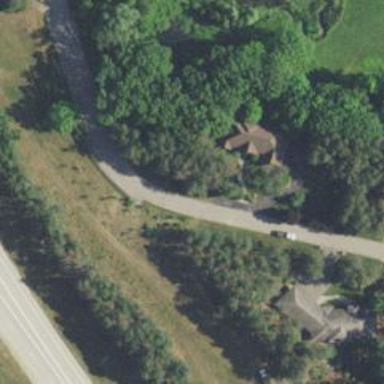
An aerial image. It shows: Service road designated as golf cart path.